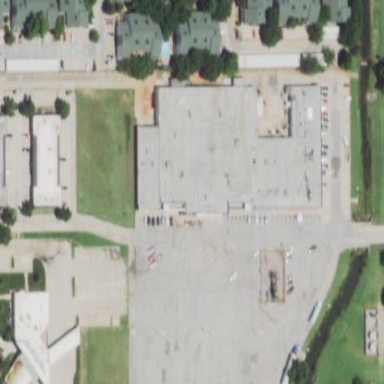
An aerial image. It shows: Commercial building.